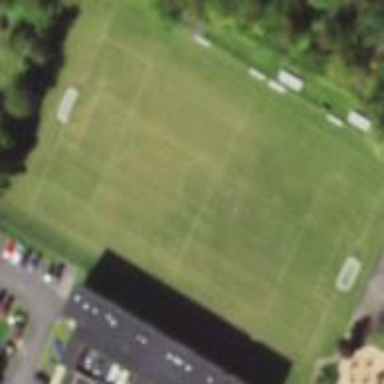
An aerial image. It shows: Soccer pitch for outdoor sports and leisure activities.